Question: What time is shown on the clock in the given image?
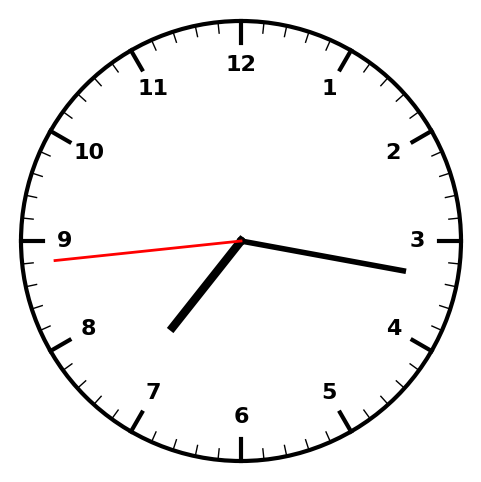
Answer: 07:16:44